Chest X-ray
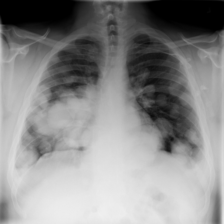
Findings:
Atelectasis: negative
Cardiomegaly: negative
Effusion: negative
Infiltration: negative
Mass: positive
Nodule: negative
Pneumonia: negative
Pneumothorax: negative
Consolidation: negative
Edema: negative
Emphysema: negative
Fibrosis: negative
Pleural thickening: negative
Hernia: negative